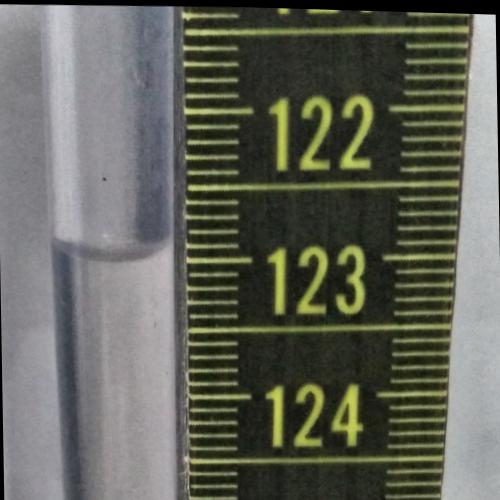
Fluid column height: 123.0 cm